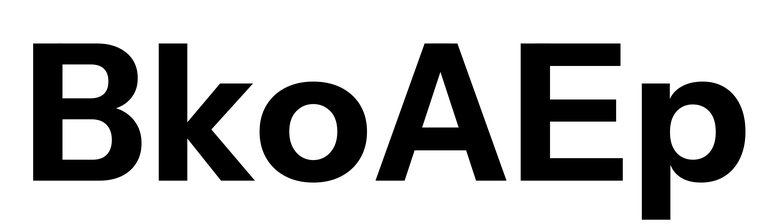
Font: InstrumentSans_Bold